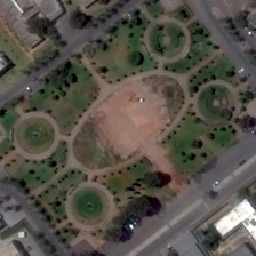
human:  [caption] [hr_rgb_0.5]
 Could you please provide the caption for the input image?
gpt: Rectangular squares are four circles and oval and are integrated with several plants.

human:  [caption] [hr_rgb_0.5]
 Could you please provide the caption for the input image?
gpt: The rectangular square is made up of four circles and an ellipse, and is integrated with some plants.

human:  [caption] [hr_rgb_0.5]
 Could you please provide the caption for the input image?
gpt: The rectangle consists of four circles and an ellipse, which are mixed with some plants.

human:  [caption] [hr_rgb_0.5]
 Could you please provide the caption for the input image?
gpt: The rectangle consists of four circles and ellipses and some plants.

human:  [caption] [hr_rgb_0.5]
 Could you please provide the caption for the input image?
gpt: The rectangle consists of four circles and an ellipse, which merge with some plants.